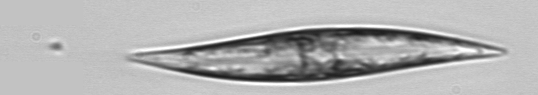
Label: Pleurosigma